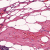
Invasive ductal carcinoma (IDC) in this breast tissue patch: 0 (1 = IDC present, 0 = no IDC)